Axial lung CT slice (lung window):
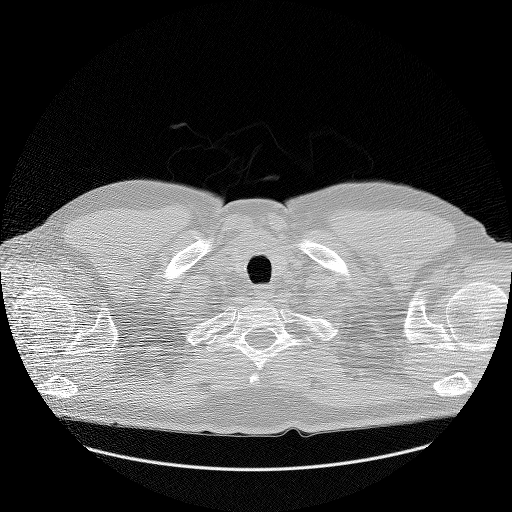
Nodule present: no